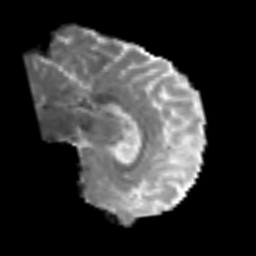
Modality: MD
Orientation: sagittal
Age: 41
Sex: male
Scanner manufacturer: siemens
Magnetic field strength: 3 T
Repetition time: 6.1 s
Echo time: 0.101 s